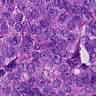
Metastatic tissue present: yes